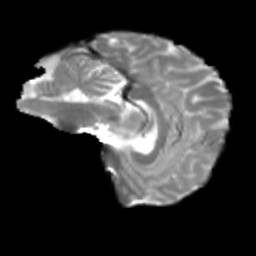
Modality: T2w
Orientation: sagittal
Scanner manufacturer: siemens
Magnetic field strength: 3 T
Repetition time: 4 s
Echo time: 0.0594 s